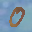
Label: 0